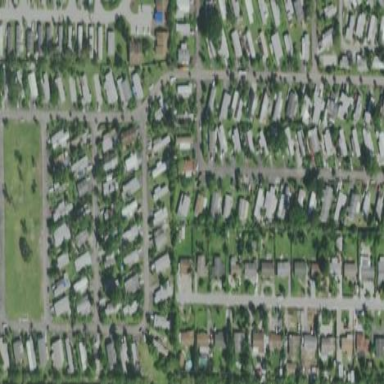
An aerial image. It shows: Residential area known as trailer park.